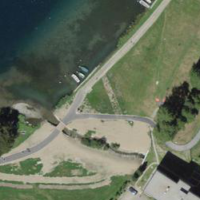
EUNIS habitat code: 14
Species observed at this site:
Rumex alpinus
Aythya fuligula
Ichthyosaura alpestris
Fulica atra
Matricaria discoidea